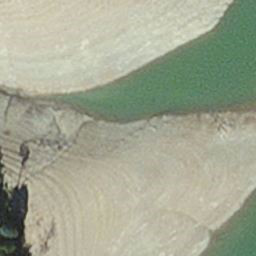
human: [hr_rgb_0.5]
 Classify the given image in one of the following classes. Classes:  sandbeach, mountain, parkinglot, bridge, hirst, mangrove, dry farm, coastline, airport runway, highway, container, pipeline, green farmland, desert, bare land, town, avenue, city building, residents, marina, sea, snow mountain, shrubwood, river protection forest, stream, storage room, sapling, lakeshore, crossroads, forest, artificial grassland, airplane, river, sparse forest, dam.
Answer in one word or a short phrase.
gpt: hirst